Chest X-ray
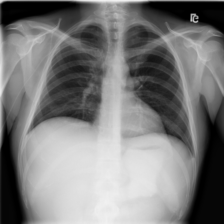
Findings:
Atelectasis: negative
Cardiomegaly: negative
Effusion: negative
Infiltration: negative
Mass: negative
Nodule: negative
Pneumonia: negative
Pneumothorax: negative
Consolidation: negative
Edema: negative
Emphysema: negative
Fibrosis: negative
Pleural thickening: negative
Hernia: negative